Question: I try to remove red border around to completely fill screen my calendar(without padding from left, right and top).
'''
margin=0
padding=0
background=@null
'''
isn't fix the problem.
I don't use any 9path background image.
what's the problem ?

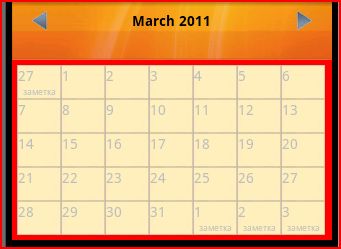
Answer: Your "issue" is the 'selector'.
You can change it using: <URL>.
You can try removing the selector with 'android:listSelector="@null' or creating a custom one. <URL>'s a tutorial.